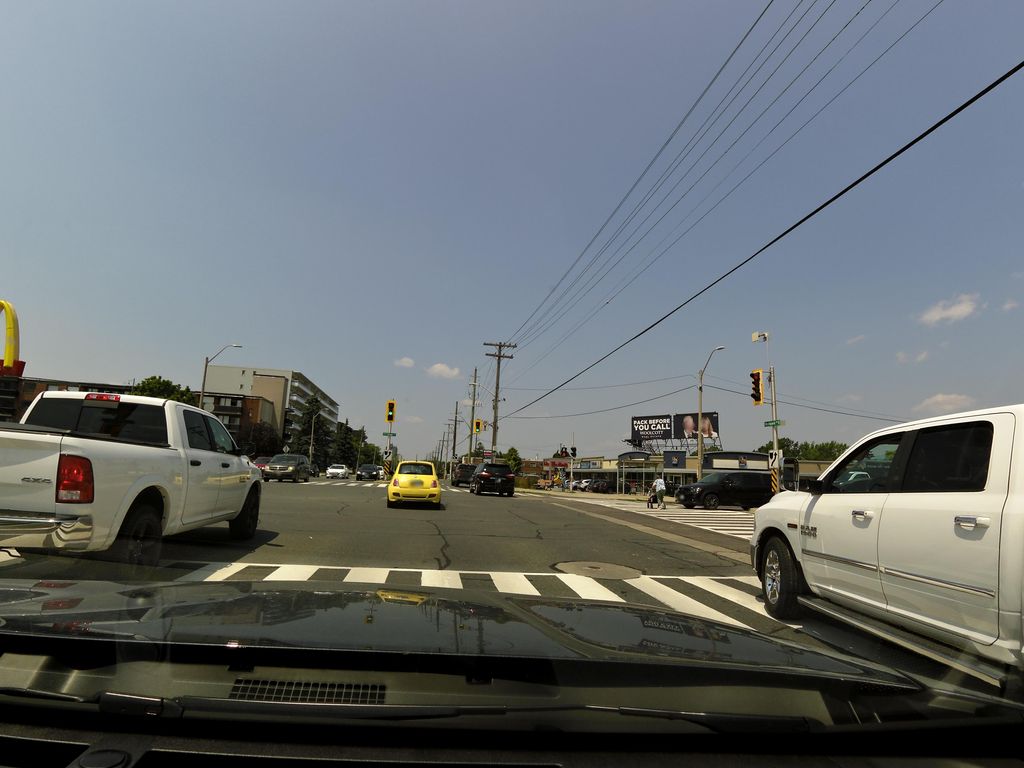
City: hamilton